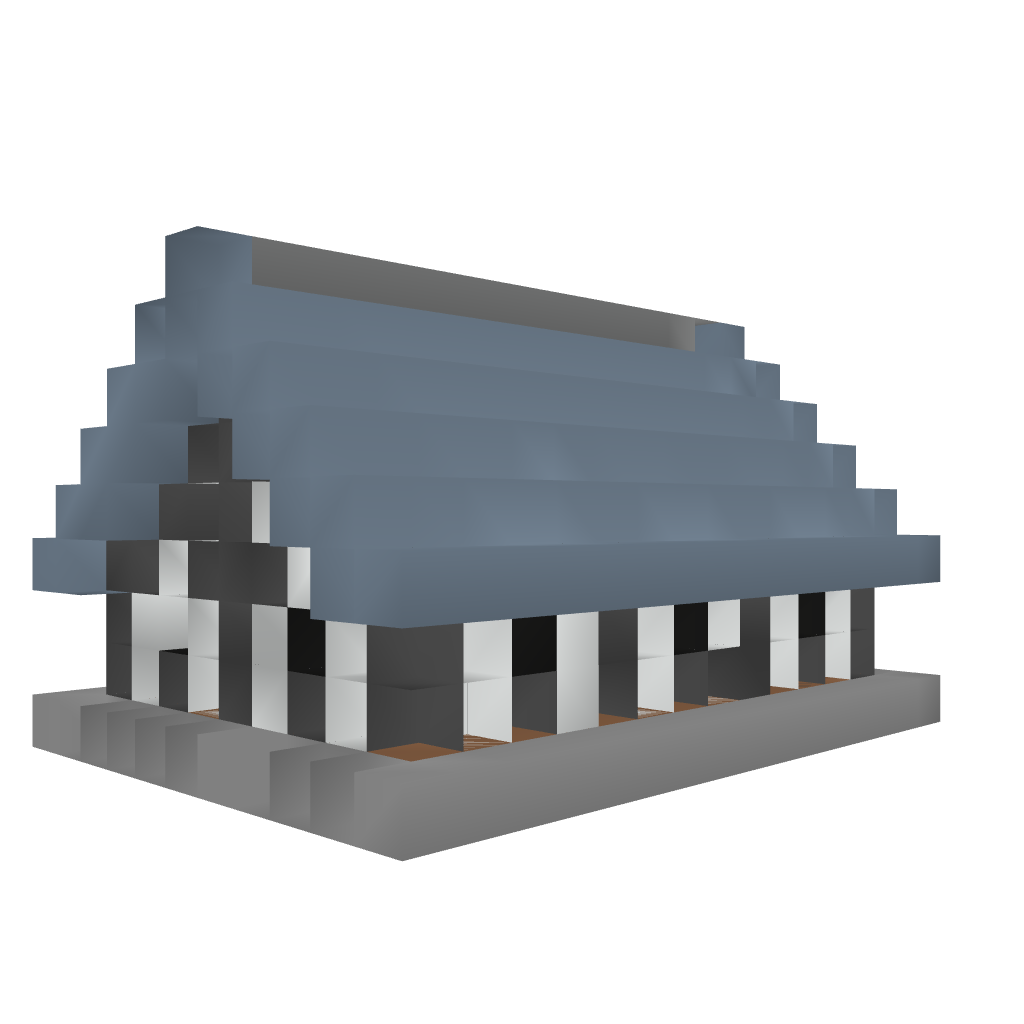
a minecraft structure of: Small Medieval House